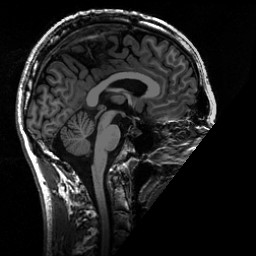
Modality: T1w
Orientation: sagittal
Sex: male